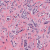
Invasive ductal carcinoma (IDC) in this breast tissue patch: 1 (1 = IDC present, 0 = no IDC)